Question: i want make a "startup tip" on my app but im not sure how i should make it. I want something like in Jelly bean when you start as the first time, i want a "hand" that indicate you can swype to left or right something like this:

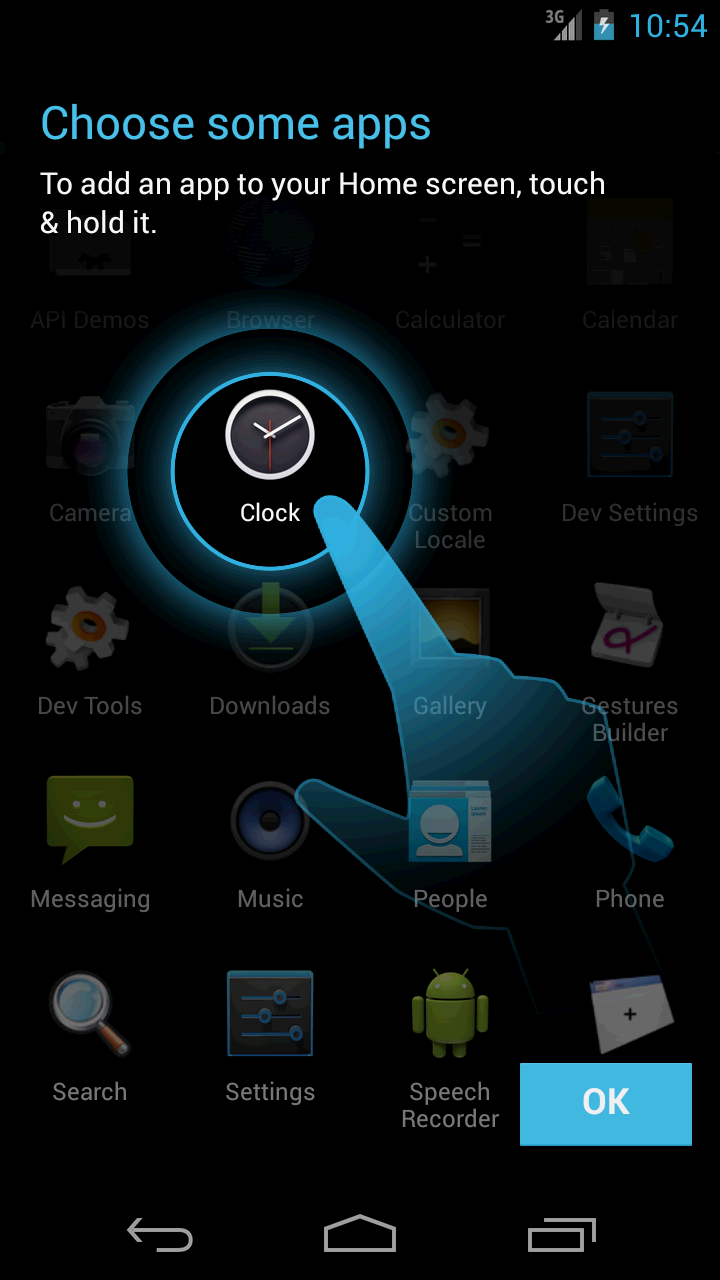
Answer: Use this library, it works wonders: <URL>